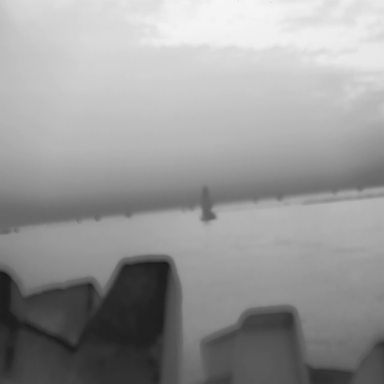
There is a sailboat in the infrared image.